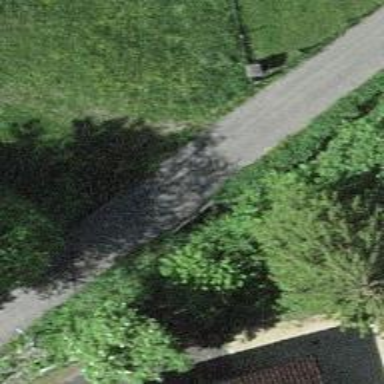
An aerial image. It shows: Paved residential road with bridge.